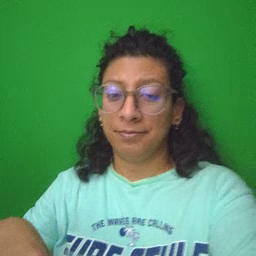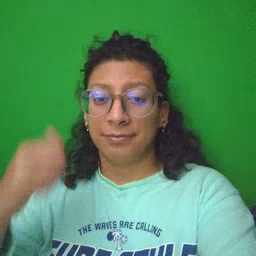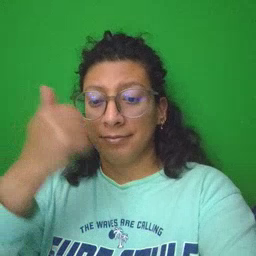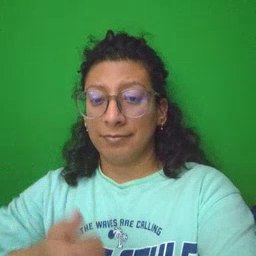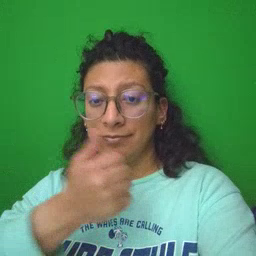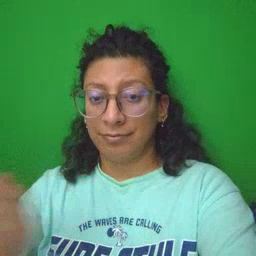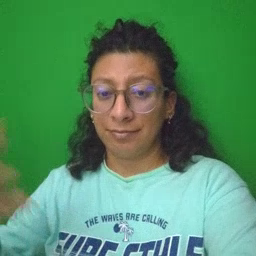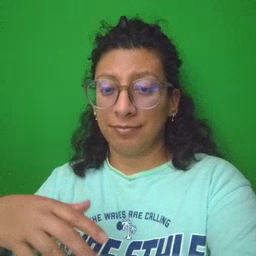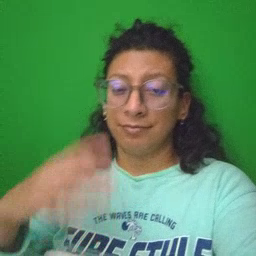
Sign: every